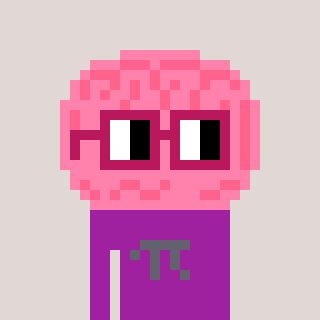
a pixel art character with square dark red glasses, a brain-shaped head and a magenta-colored body on a warm background